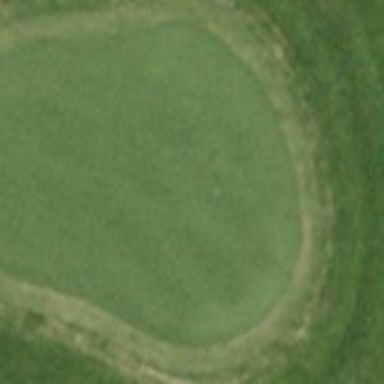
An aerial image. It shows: Golf green.